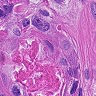
Metastatic tissue present: yes